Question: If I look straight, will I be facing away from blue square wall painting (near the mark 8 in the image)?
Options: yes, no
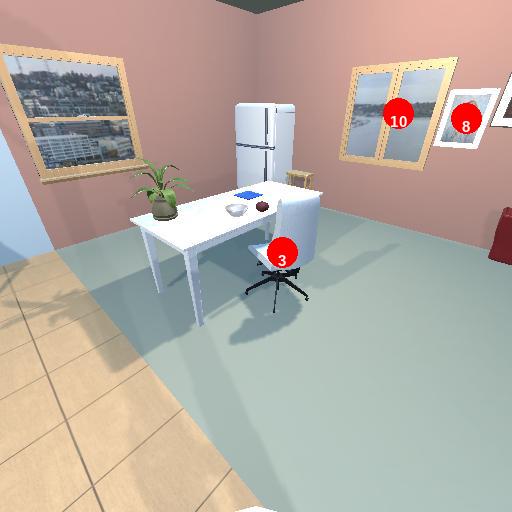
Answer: yes